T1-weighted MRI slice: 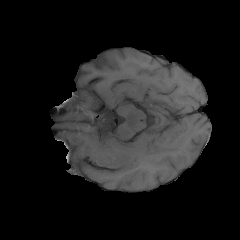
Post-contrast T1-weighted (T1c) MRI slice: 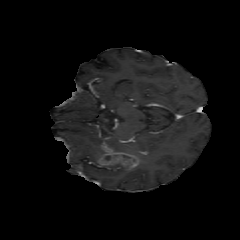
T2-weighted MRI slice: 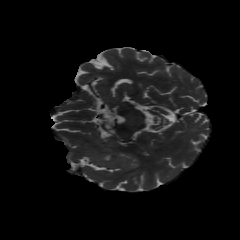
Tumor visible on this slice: yes